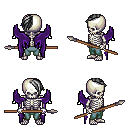
a pixel art fantasy rpg character, male body template, skeleton, purple wings, teal pants, gray long mohawk hairstyle, spear, four views (front, back, left, right), 2x2 character sprite sheet, small pixel art, hard edges, no anti-aliasing